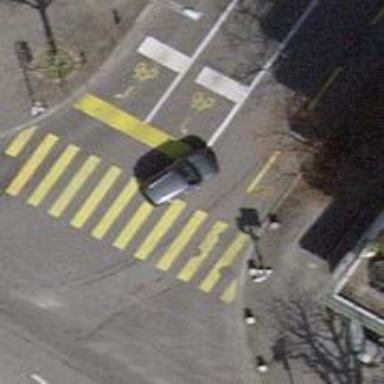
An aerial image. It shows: Crossing with zebra markings regulated by traffic signals.